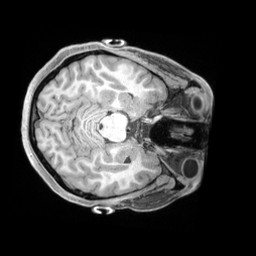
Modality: T1w
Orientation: axial
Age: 24
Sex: female
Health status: ill
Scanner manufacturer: siemens
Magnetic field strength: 3 T
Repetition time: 2.2 s
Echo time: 0.00218 s